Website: bh-photo
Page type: payment
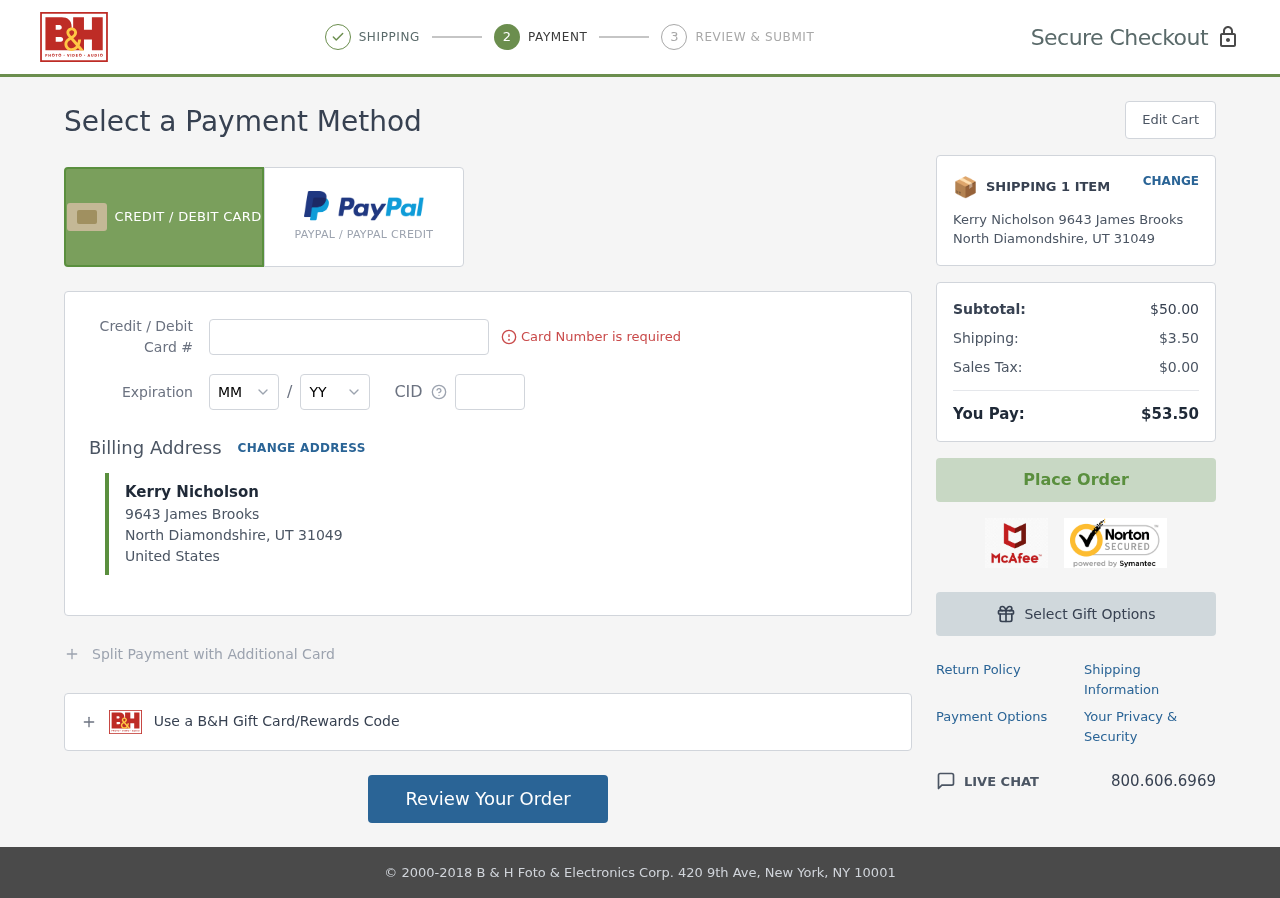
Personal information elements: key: PII_CARD_CVV
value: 147
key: PII_CARD_EXPIRY_MONTH
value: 04
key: PII_CARD_EXPIRY_YEAR
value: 27
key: PII_CARD_NUMBER
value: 2257 6750 9855 9094
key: PII_CITY
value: North Diamondshire
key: PII_COUNTRY
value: United States
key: PII_FULLNAME
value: Kerry Nicholson
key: PII_POSTCODE
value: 31049
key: PII_STATE_ABBR
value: UT
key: PII_STREET
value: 9643 James Brooks
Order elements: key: ORDER_NUM_ITEMS
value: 1
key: ORDER_SUBTOTAL
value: $50.00
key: ORDER_SHIPPING_COST
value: $3.50
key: ORDER_TAX
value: $0.00
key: ORDER_TOTAL
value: $53.50